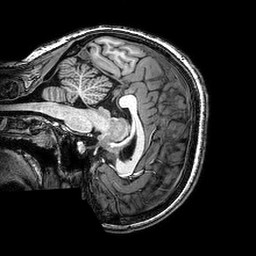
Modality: T1w
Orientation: sagittal
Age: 22
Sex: female
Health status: healthy
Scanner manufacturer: philips
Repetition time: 0.008163 s
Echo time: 0.00375 s